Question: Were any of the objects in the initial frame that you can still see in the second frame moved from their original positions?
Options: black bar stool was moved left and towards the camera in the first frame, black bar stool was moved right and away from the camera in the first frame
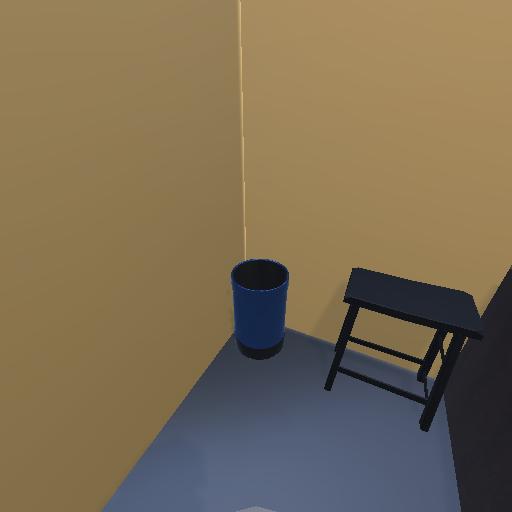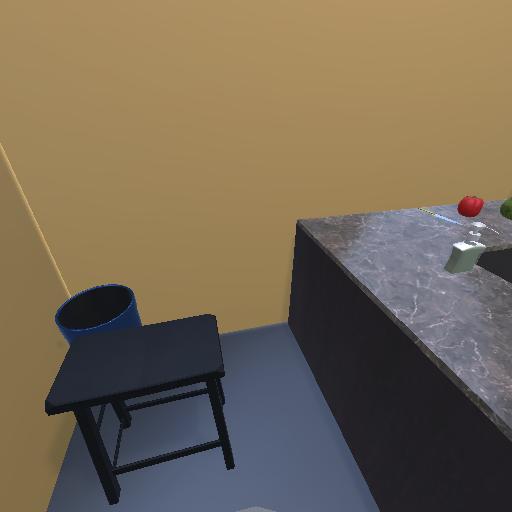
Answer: black bar stool was moved left and towards the camera in the first frame